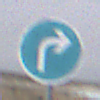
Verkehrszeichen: VorgeschriebeneFahrtrichtungRechts
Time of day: Midday
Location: Outdoor (Nature)
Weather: PartlyCloudy
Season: NotSpecified
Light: Natural